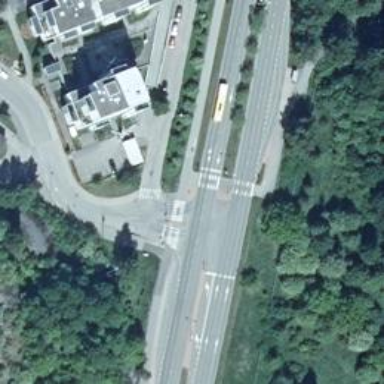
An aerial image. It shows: Asphalt cycleway with crossing.